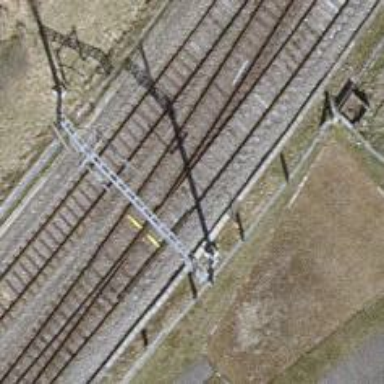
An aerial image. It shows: Railway with electrified contact lines.